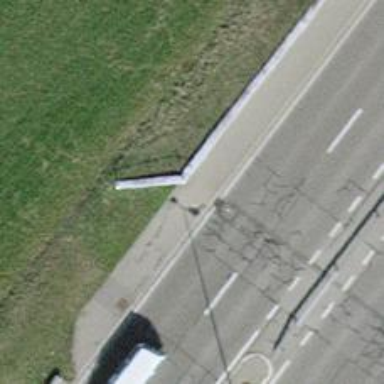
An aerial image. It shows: Footway.